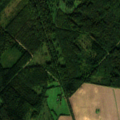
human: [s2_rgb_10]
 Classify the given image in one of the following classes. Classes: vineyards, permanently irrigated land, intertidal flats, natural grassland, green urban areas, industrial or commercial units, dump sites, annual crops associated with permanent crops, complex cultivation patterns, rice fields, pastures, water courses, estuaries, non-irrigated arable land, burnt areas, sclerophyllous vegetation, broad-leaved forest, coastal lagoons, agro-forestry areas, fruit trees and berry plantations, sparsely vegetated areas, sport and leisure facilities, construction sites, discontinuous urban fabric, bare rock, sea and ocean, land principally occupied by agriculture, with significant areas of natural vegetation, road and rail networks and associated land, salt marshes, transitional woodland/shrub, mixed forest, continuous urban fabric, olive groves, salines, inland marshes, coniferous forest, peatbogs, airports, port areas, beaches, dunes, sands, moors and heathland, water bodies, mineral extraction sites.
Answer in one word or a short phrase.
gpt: non-irrigated arable land, broad-leaved forest, mixed forest, transitional woodland/shrub